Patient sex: F
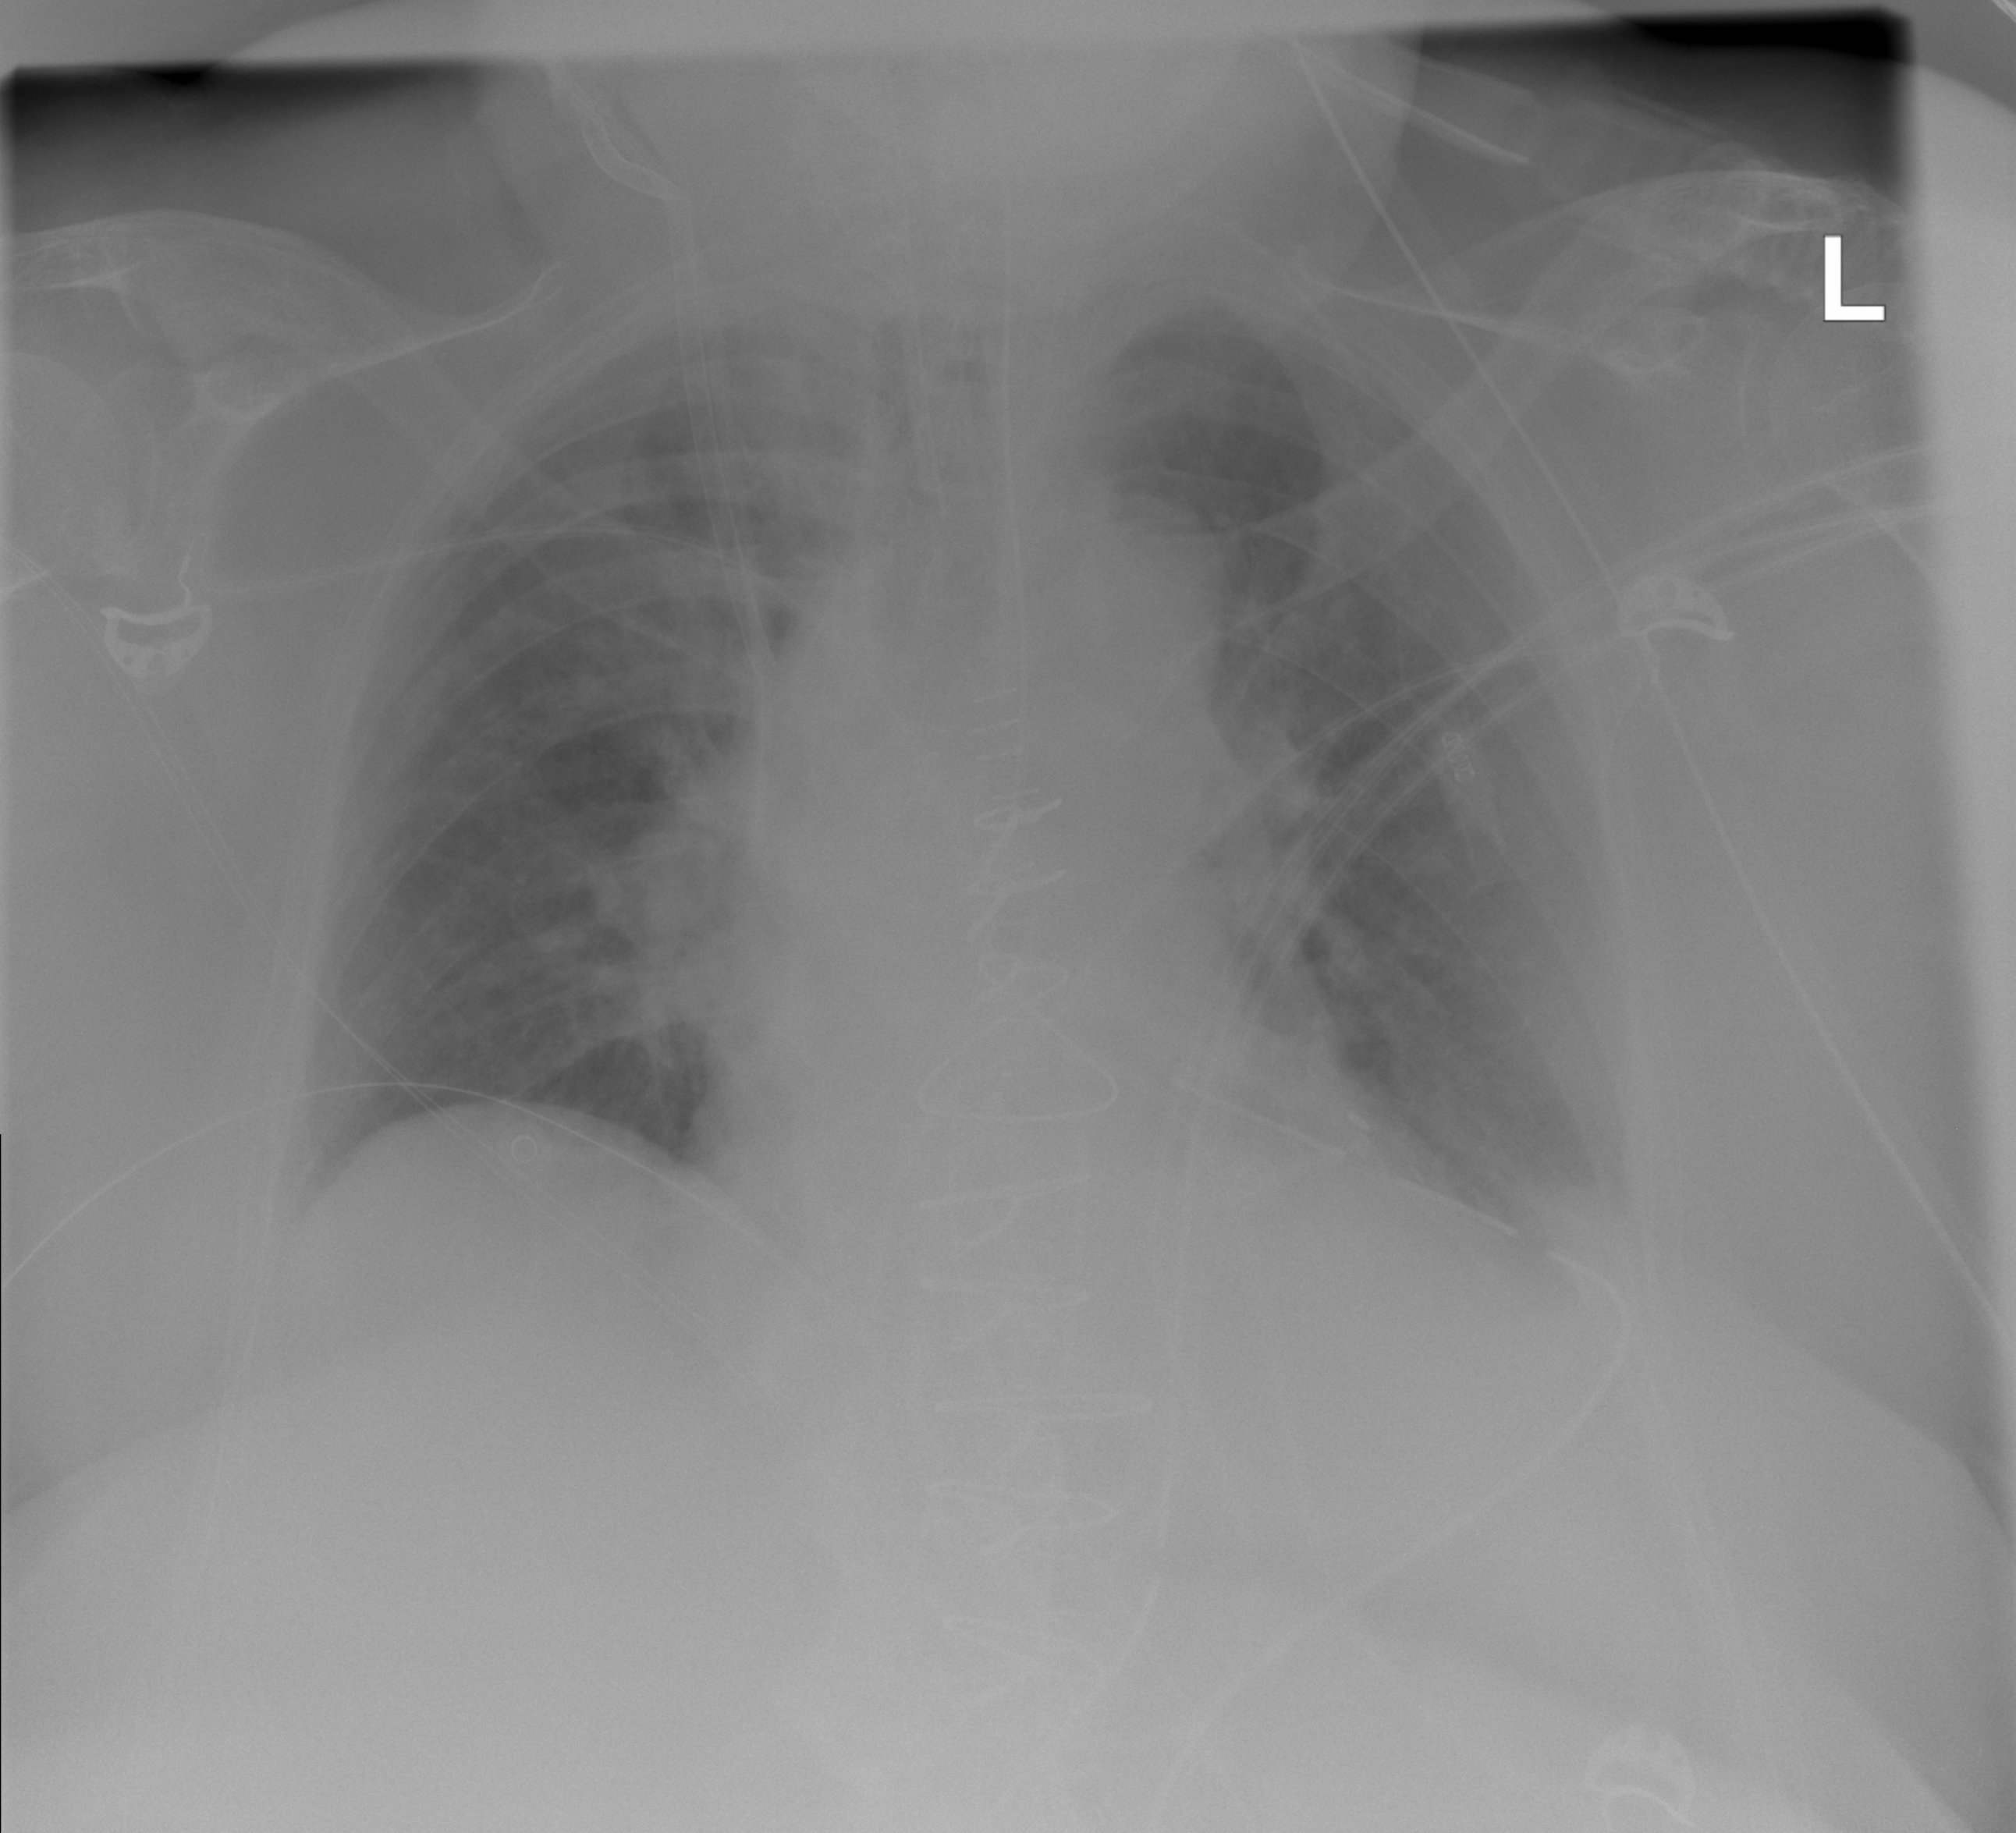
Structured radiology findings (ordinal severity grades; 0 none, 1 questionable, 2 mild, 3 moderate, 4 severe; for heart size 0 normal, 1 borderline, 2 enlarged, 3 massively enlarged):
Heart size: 1
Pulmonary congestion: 2
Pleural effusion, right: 1
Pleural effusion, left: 2
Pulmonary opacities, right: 2
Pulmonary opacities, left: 2
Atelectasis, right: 2
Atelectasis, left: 2